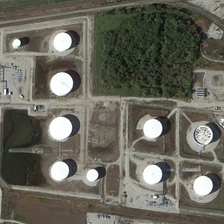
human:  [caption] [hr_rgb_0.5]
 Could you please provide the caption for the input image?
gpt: ten tanks distribution in different area in it .

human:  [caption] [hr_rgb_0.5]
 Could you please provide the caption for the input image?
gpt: a storage tank area on the brown land with a road besides .

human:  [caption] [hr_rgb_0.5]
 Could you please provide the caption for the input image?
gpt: eight big storagetanks and two little storagetanks with white material in it .

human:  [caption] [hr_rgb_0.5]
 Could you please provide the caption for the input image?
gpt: ten tanks by white material round into with dark green plants besides .

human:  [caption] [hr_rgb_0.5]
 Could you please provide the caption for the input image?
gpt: some white storage tanks are near a piece of square green trees .